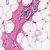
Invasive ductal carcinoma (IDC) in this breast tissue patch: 0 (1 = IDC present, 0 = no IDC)